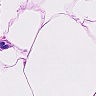
Metastatic tissue present: no